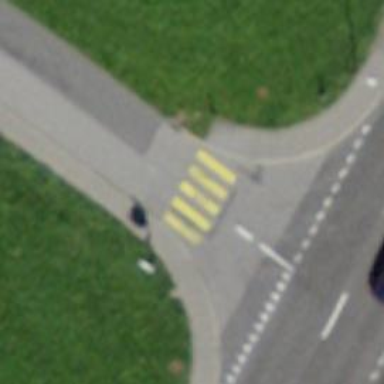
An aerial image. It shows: Uncontrolled zebra crossing on the road.